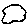
Label: cloud